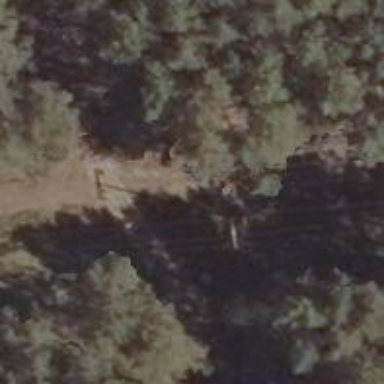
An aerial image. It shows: Power pole.